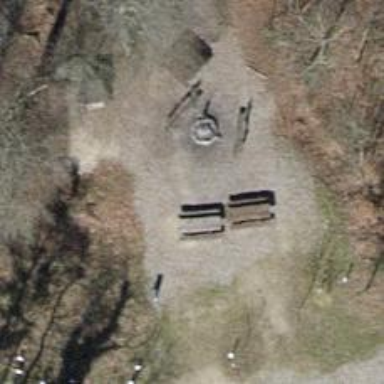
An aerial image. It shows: Picnic site with barbecue facilities available.